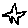
Label: star